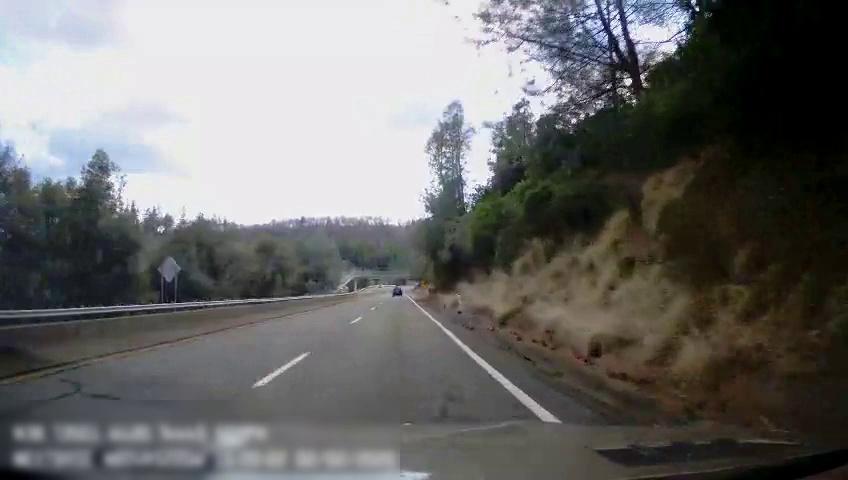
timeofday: Day
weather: Sunny
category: Drivable Space
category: Drivable Space
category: Vehicles | SUV
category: Lanes | Alternate Lane
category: Lanes | Current Lane
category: Lanes | Alternate Lane